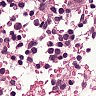
Metastatic tissue present: no